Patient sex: M
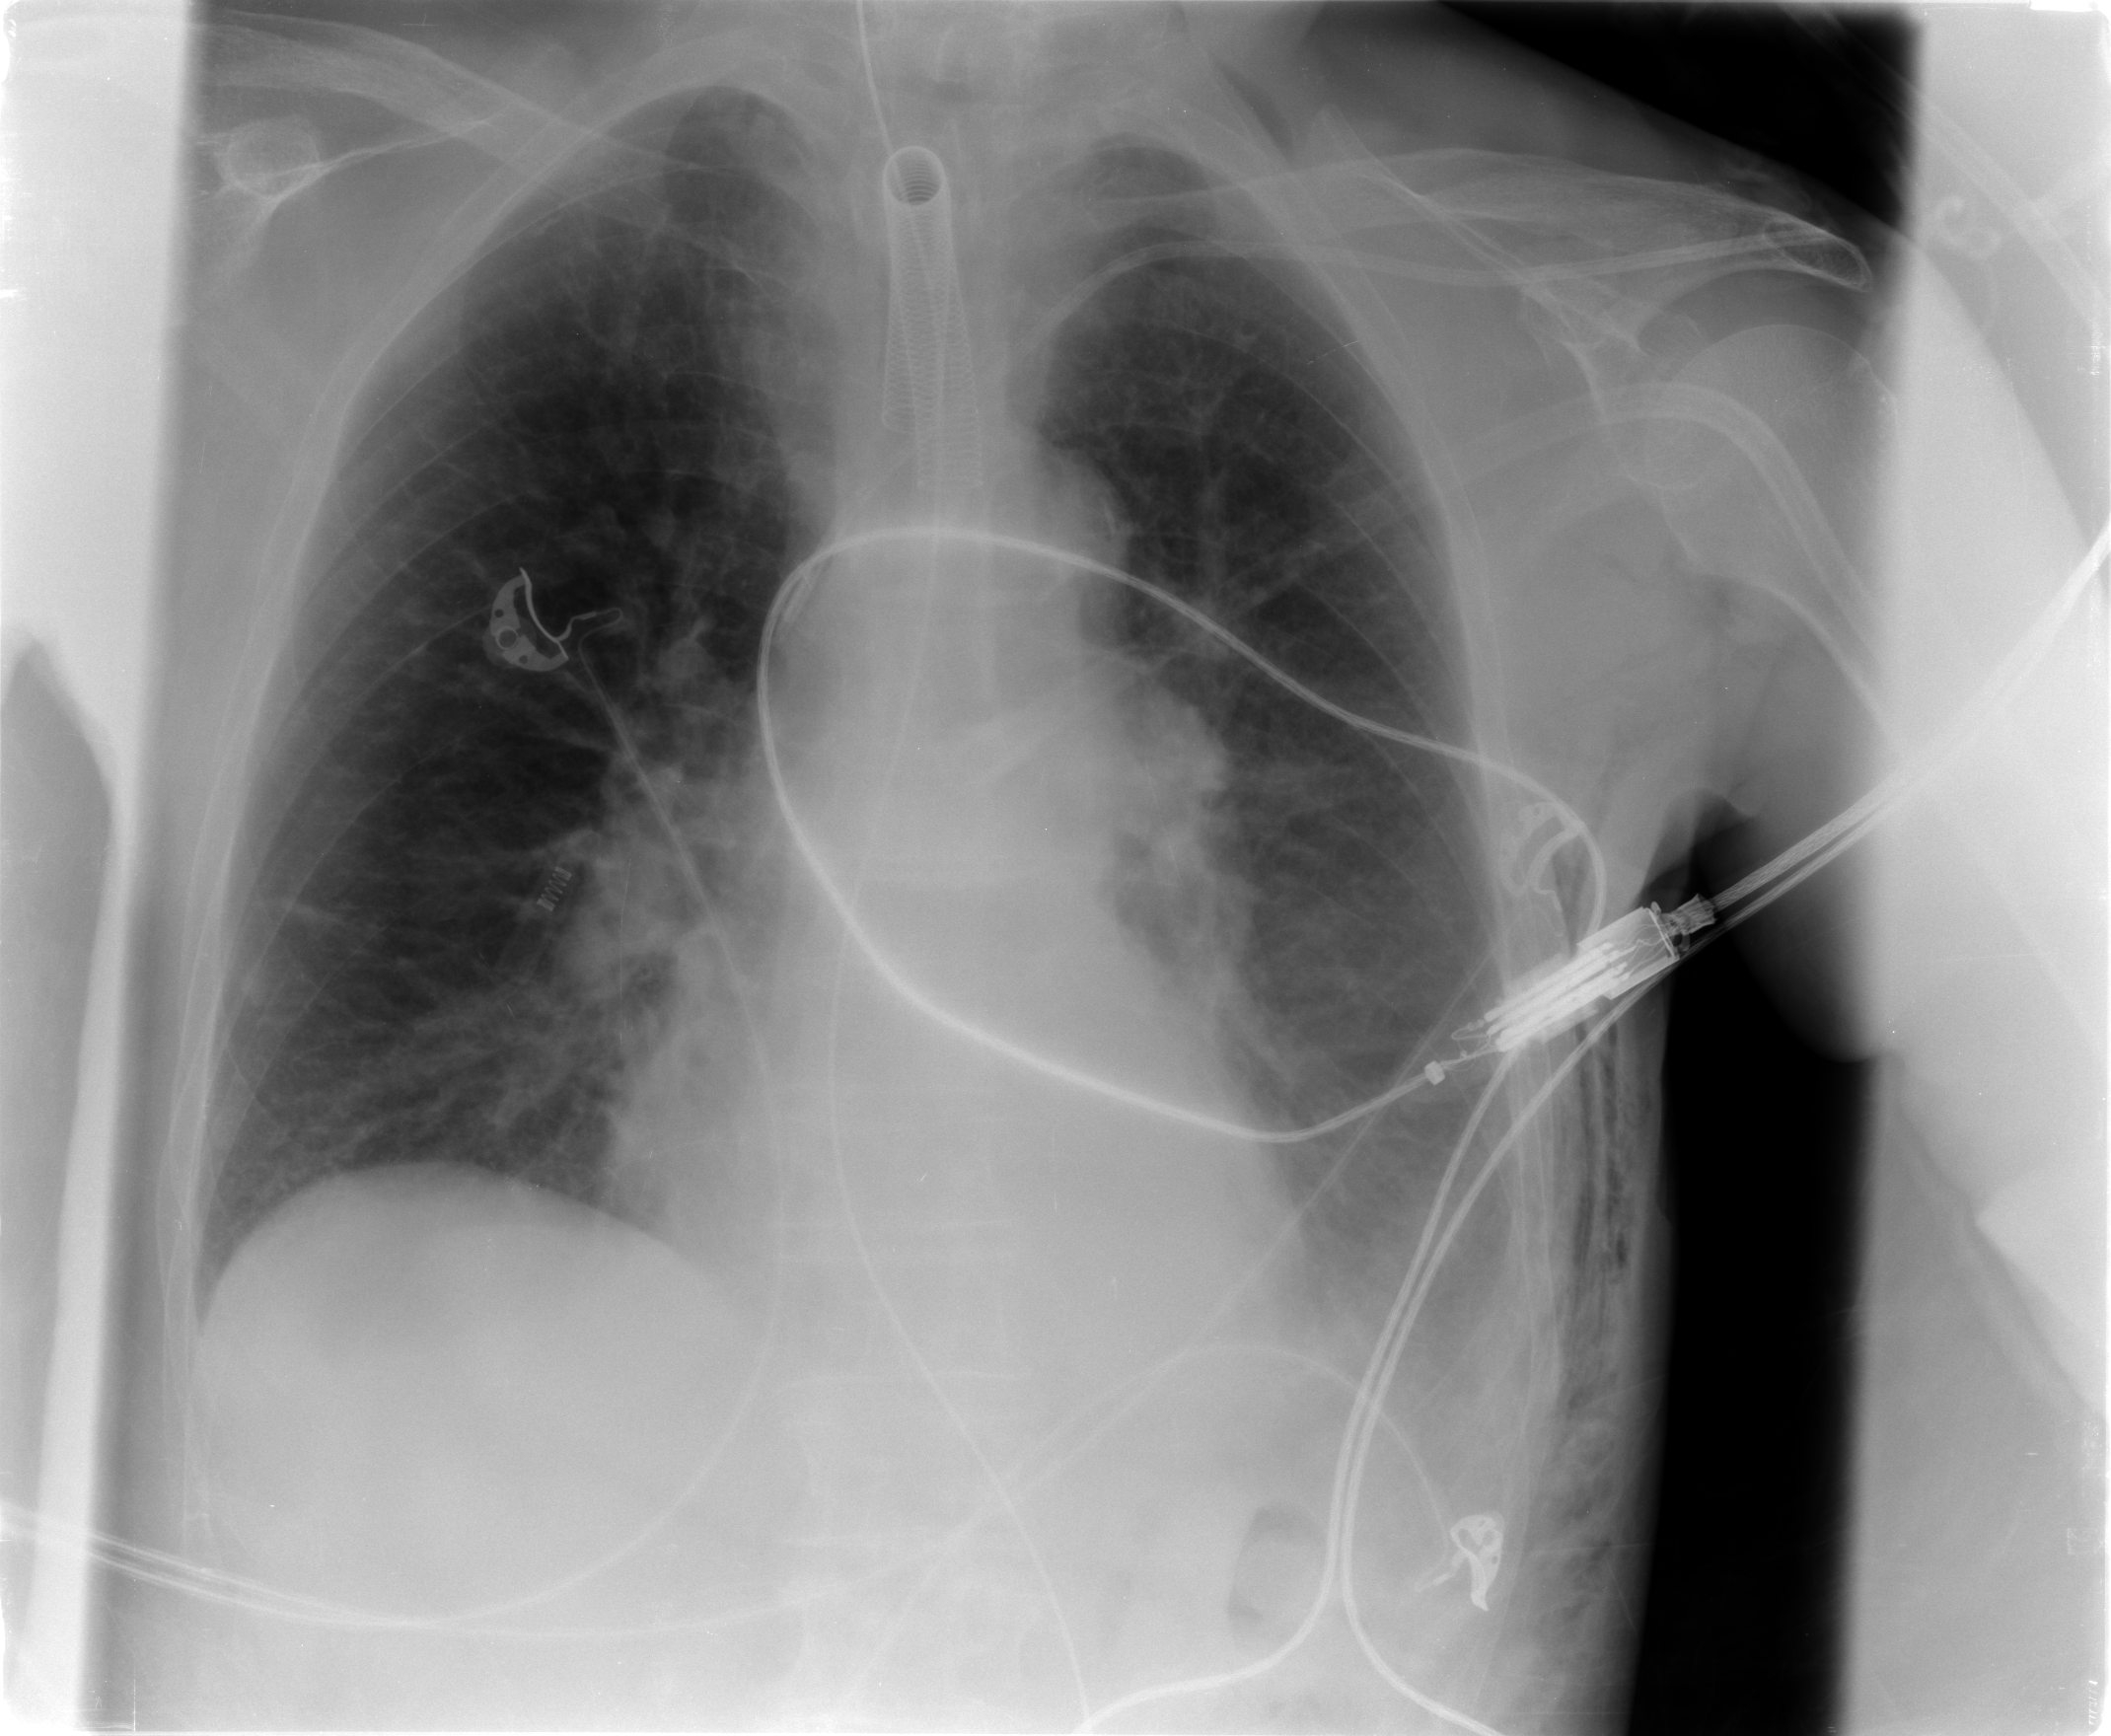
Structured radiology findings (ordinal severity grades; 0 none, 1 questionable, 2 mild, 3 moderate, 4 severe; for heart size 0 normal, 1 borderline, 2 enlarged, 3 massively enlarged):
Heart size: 0
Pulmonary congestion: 2
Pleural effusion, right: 0
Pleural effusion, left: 2
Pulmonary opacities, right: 0
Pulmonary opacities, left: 1
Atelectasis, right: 0
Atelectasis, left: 2